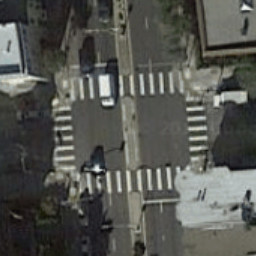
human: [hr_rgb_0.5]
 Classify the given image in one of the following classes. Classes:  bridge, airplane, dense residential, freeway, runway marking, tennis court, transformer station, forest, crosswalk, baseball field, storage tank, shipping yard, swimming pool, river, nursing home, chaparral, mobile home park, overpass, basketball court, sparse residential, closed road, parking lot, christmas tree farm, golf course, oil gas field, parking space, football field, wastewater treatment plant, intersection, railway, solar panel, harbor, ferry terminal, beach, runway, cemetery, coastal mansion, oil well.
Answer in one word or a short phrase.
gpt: crosswalk